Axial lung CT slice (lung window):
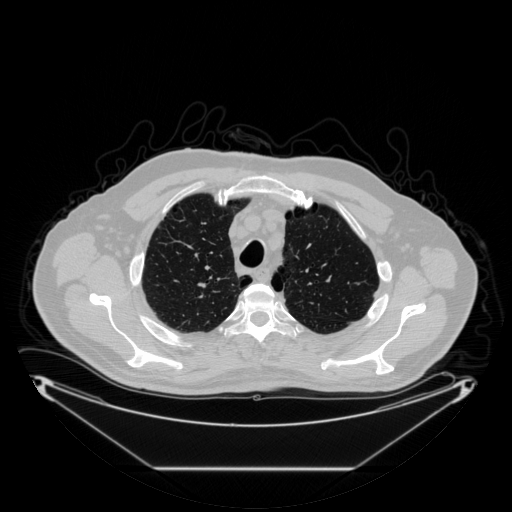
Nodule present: no